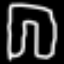
Label: pants